Question: I am getting following error while booting up the server. Application has Spring as well as AspectJ classes in it.
'''
Caused by: java.lang.VerifyError: JVMVRFY013 class loading constraint violated; class=org/springframework/aop/aspectj/MethodInvocationProceedingJoinPoint, method=getSourceLocation()Lorg/aspectj/lang/reflect/SourceLocation;, pc=0
at java.lang.J9VMInternals.verifyImpl(Native Method)
at java.lang.J9VMInternals.verify(J9VMInternals.java:93)
at java.lang.J9VMInternals.initialize(J9VMInternals.java:170)
at org.springframework.aop.aspectj.AbstractAspectJAdvice.currentJoinPoint(AbstractAspectJAdvice.java:83)
'''
As a first pass I gave PARENT_FIRST option for Enterprise Application

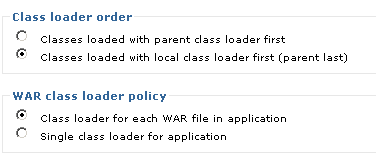
Answer: Well, I'll write it here again as my first reply was deleted without any explanation though it was the correct one.
Given the exception you encounter you're likely at WAS 8.5.5.0. There's a known issue documented under APAR <URL>. Once the ifix is installed, the issue won't appear again.